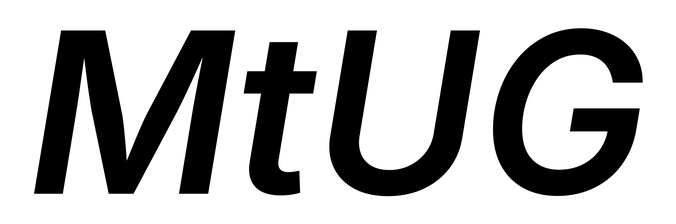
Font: Inter-Italic_SemiBold_Italic